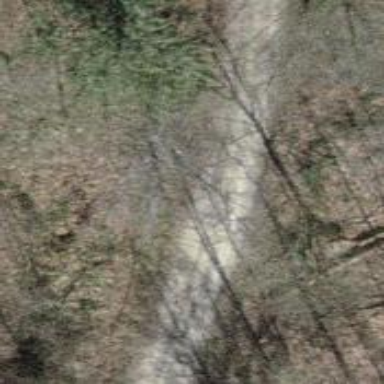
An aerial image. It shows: Compacted track road with grade3 tracktype.